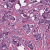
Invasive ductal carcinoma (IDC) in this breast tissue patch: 1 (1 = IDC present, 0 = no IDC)